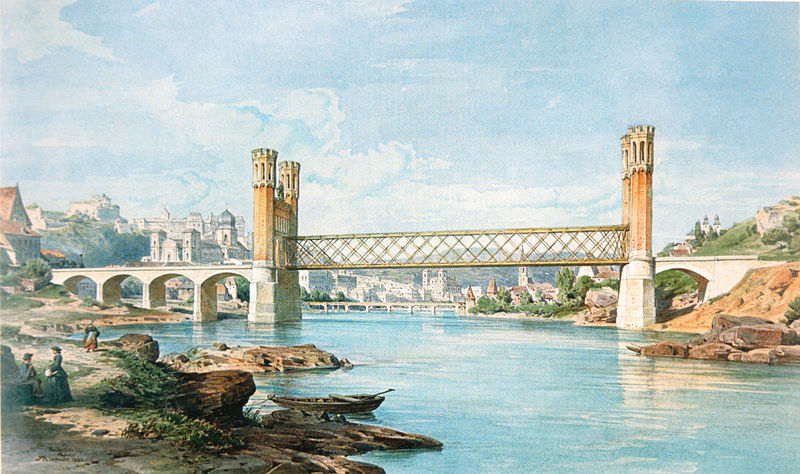
Titel: Innbrücke bei Passau
Künstler: Albert Emil Kirchner
Standort: Nürnberg.
Institution: Verkehrsarchiv im Verkehrsmuseum
Schlagwörter: baum, berg, blau, felsen, gemälde, gestein, himmel, mann, wasser, wolken, aquarell, bäume, fluss, frauen, gelb, kirchturm, landschaft, menschen, see, sitzen, stadt, ufer, frau, hell, holz, männer, pfeiler, säulen, dach, gebäude, gras, haus, schloss, weg, wiese, malerei, stein, steine, bild, portrait, bach, häuser, hügel, strauch, brücke, gewässer, gitter, kanal, kirche, sonne, anhöhe, boot, boote, kahn, ruder, turm, hellblau, schiffe, bogen, vedute, berge, fels, zug, dorf, dächer, spazieren, kähne, querformat, steg, wetter, blue, church, people, red, white, women, dresses, gold, green, painting, sitting, talking, woman, yellow, realistisch, ruderboot, tor, stadtansicht, bögen, burg, kloster, türme, zwiebelturm, wolcken, rom, blauer himmel, lanschaft, cliff, cloud, clouds, man, rock, rocks, sky, boat, lake, landscape, mountain, sea, shore, water, houses, roof, tower, klsoter, coast, grass, river, path, breit, drawing, städtchen, castle, beach, bridge, town, brücken, tiber, dirt, italy, city, brückenpfeiler, gouache, brückentor, piers, buildings, gate, menschne, watercolor, bleistiftturm, brückentürme, flußpartie, turmbrücke, art, hängebrücke, switzerland, rowboat, bank, turret, towers, turrets, fortress, 19. jahrhundert, riverbank, thames, ruver, minuet, mausaleum